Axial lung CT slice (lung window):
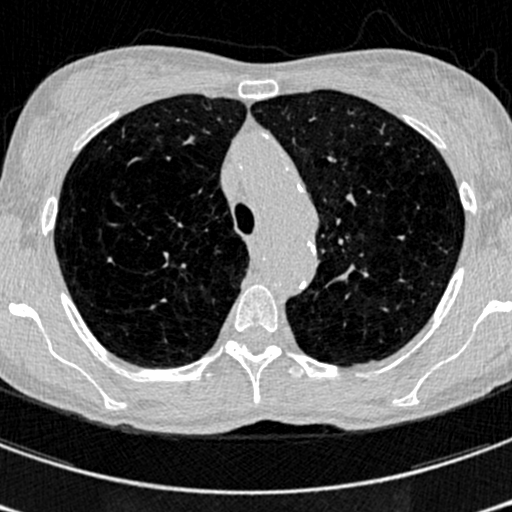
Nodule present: no